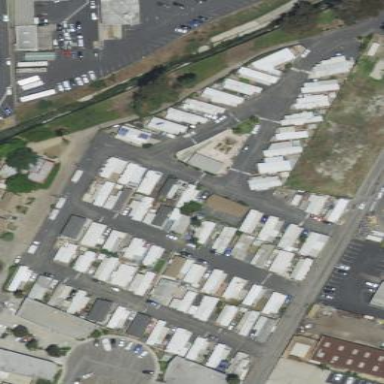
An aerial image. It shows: Residential area known as trailer park or mobile home park.